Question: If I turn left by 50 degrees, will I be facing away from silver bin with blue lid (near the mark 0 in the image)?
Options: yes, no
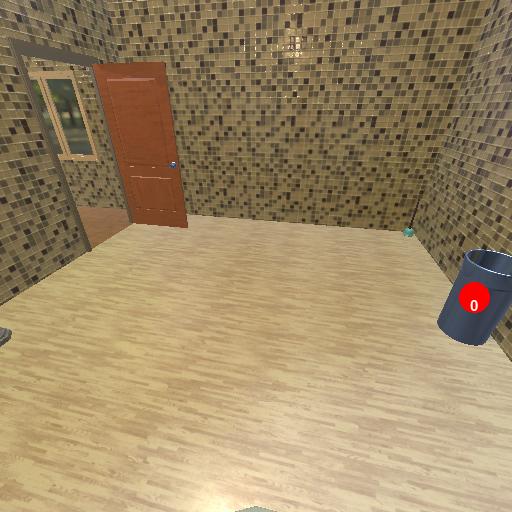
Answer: yes